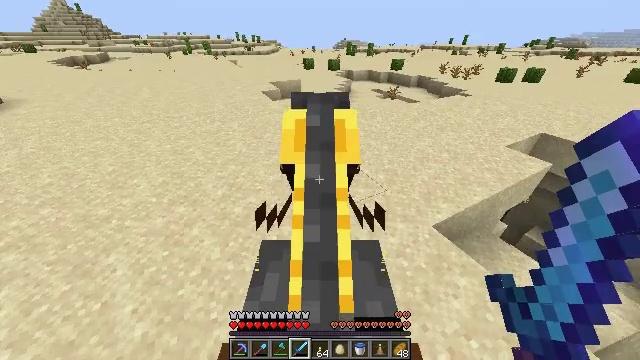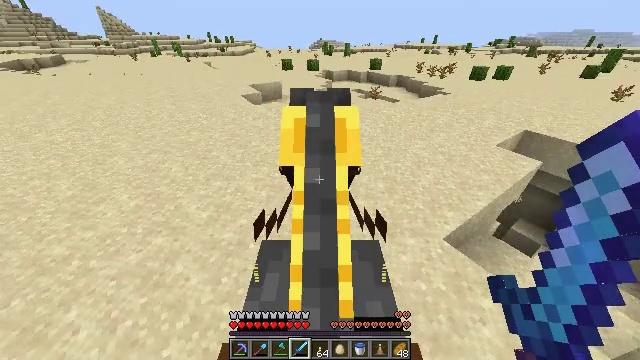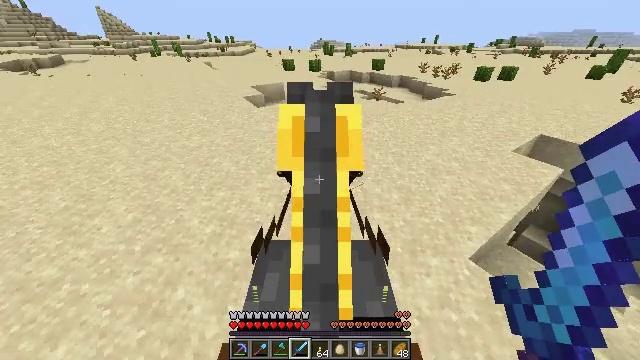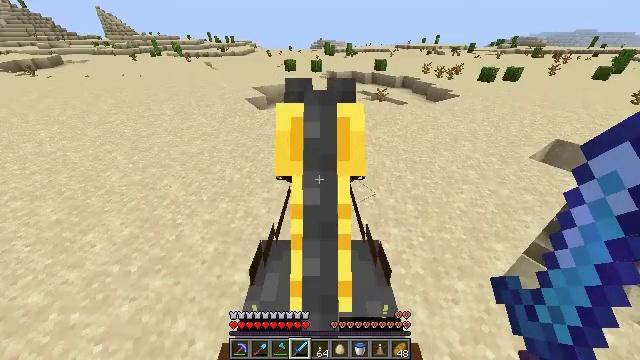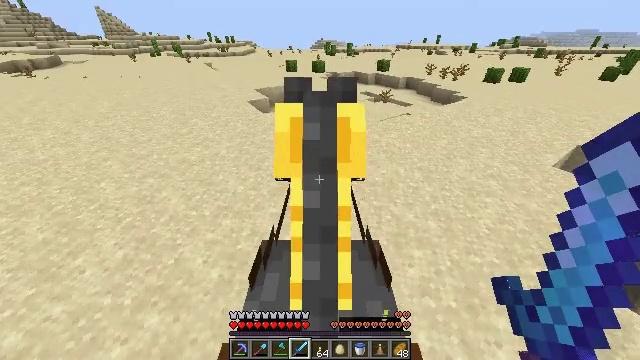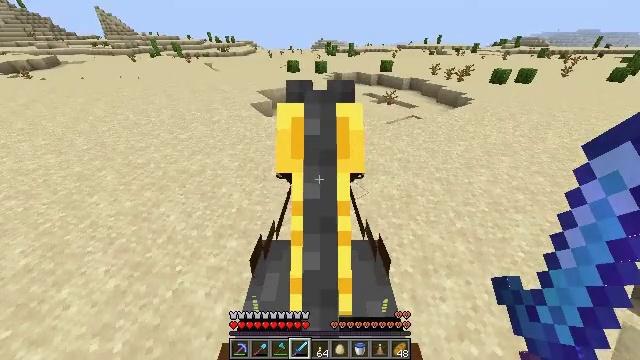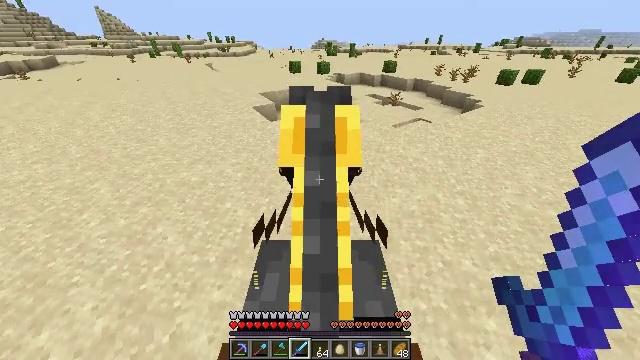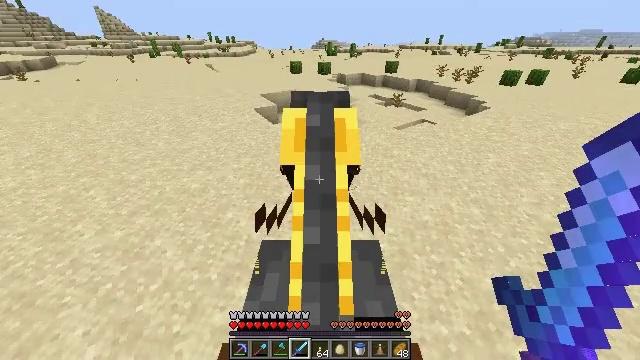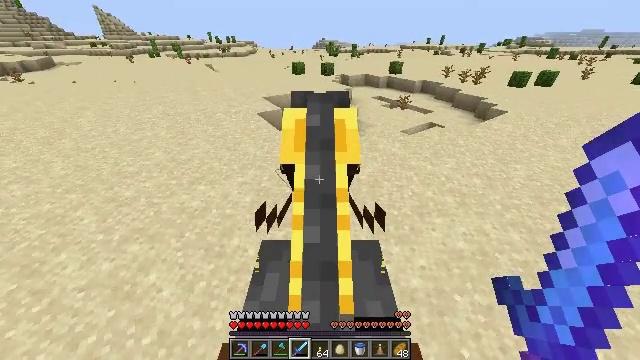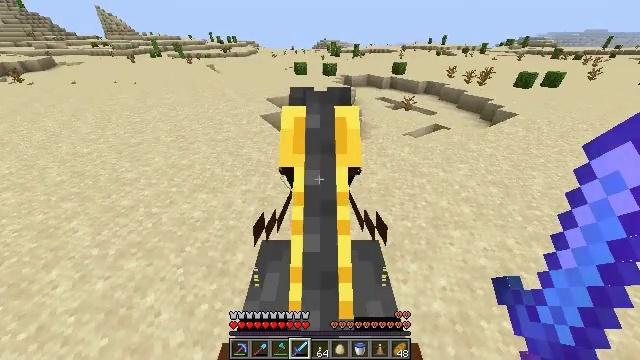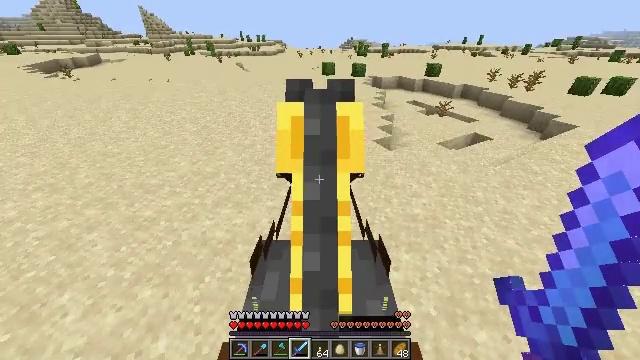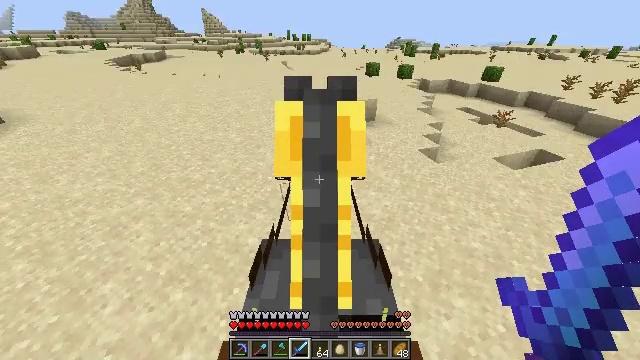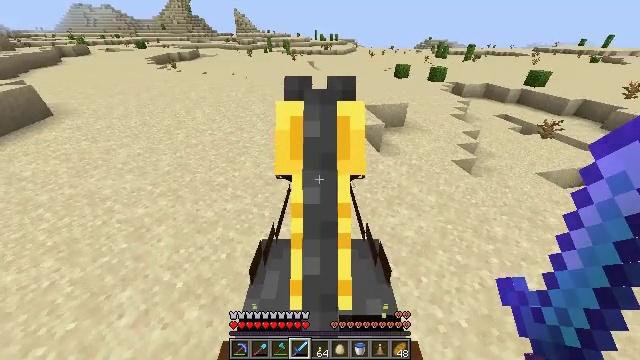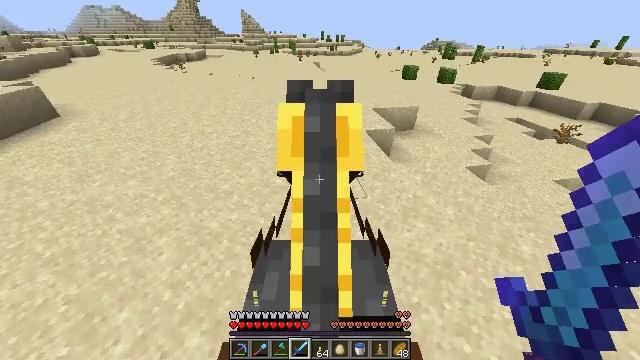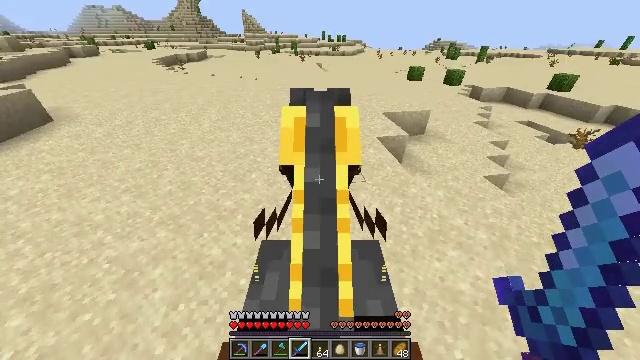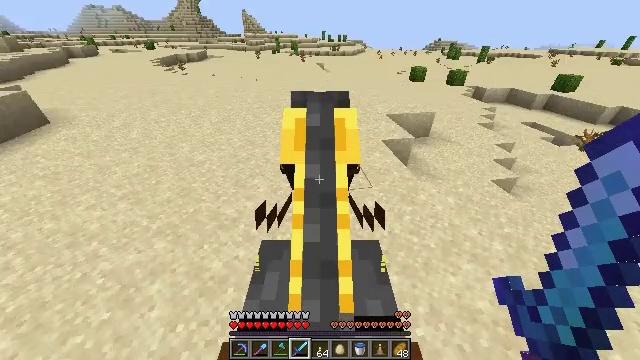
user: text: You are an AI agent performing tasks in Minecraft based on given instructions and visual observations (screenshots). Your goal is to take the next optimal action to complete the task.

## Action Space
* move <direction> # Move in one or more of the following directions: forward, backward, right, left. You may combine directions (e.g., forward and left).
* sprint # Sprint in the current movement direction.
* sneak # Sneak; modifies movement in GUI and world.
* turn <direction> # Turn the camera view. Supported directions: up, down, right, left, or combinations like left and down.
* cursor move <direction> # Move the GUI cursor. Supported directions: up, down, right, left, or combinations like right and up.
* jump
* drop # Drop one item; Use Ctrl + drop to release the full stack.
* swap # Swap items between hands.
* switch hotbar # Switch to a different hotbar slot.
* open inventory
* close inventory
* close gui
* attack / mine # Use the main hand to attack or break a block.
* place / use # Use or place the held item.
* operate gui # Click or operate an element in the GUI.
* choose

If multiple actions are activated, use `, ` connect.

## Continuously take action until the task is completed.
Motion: motion action
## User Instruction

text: Gather sandstone from the desert.
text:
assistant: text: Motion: move forward and move left, sprint
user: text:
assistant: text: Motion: move forward and move left, sprint
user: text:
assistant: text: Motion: move forward and move left, sprint
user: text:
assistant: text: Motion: move forward and move left, sprint
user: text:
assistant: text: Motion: move forward and move left, sprint
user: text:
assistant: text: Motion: move forward and move left, sprint
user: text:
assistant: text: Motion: move forward and move left, sprint
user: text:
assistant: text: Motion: move forward and move left, sprint
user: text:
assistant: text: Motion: move forward and move left, sprint
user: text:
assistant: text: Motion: move forward and move left, sprint, turn left
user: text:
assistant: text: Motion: move forward and move left, sprint, turn left
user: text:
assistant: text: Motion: move forward and move left, sprint, turn left
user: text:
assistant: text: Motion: move forward and move left, sprint
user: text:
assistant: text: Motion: move forward and move left, sprint
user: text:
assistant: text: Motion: move forward and move left, sprint
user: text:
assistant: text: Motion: move forward and move left, sprint
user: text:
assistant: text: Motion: move forward and move left, sprint
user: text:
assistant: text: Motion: move forward and move left, sprint
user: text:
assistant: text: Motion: move forward and move left, sprint
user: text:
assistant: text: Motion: move forward and move left, sprint
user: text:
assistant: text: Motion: move forward and move left, sprint
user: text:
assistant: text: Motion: move forward and move left, sprint
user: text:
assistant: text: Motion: move forward and move left, sprint
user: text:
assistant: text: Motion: move forward and move left, sprint
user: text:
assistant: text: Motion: move forward and move left, sprint
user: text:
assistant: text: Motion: move forward and move left, sprint
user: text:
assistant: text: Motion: move forward and move left, sprint
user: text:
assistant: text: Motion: move forward and move left, sprint
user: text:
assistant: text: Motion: move forward and move left, sprint
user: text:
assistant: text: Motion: move forward and move left, sprint